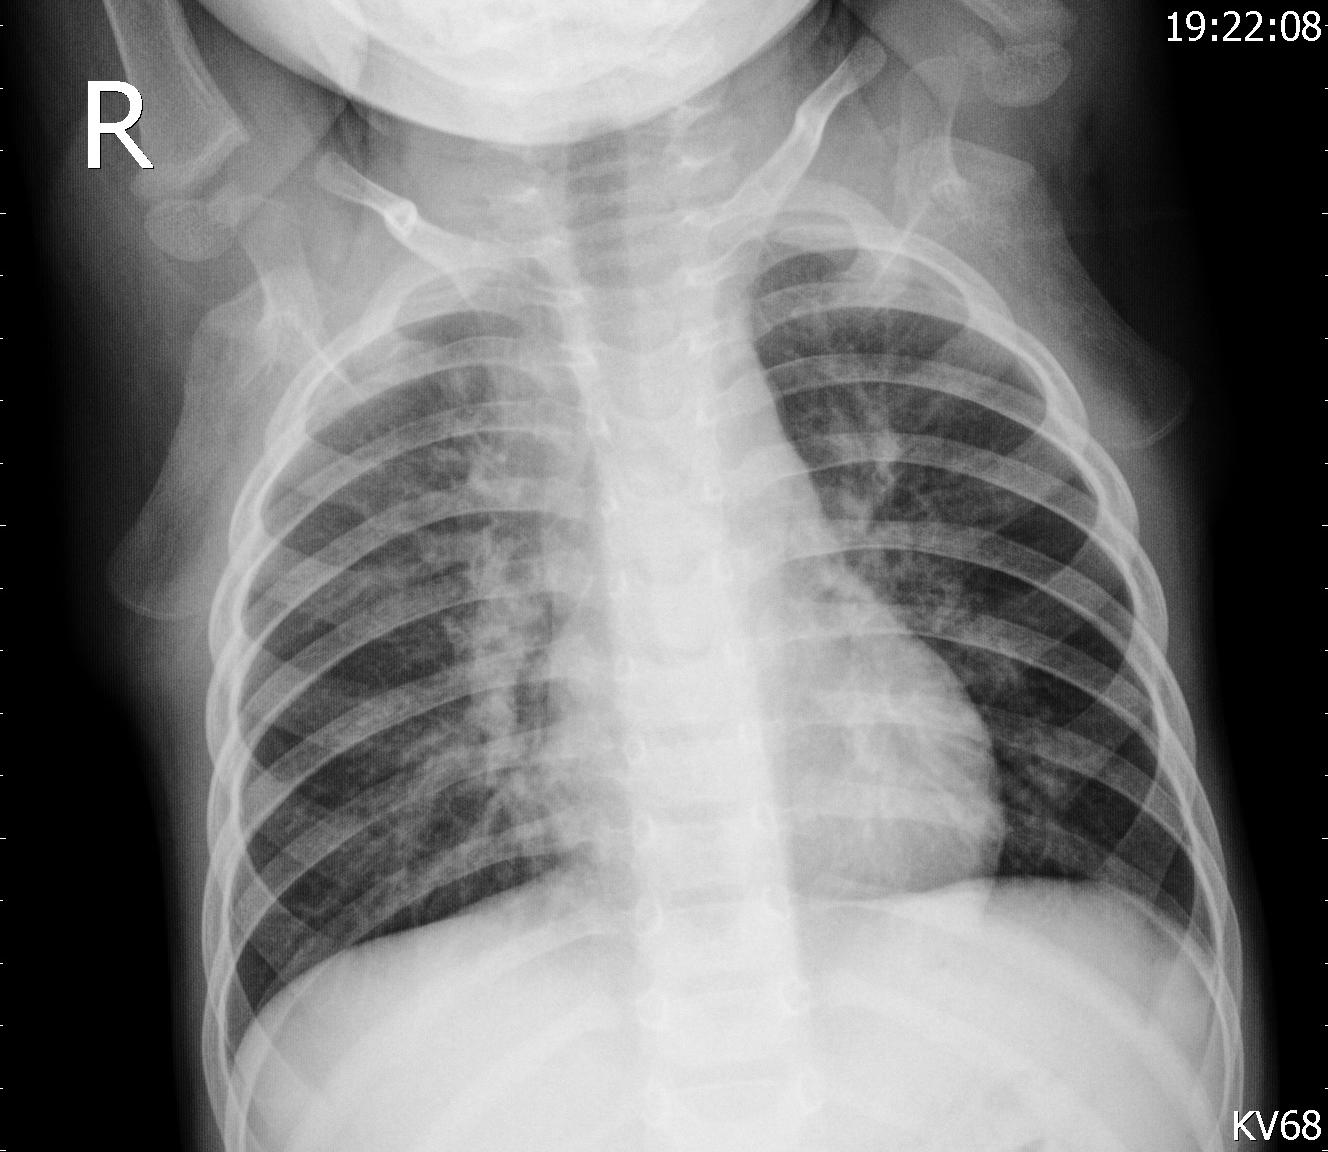
Diagnosis: PNEUMONIA